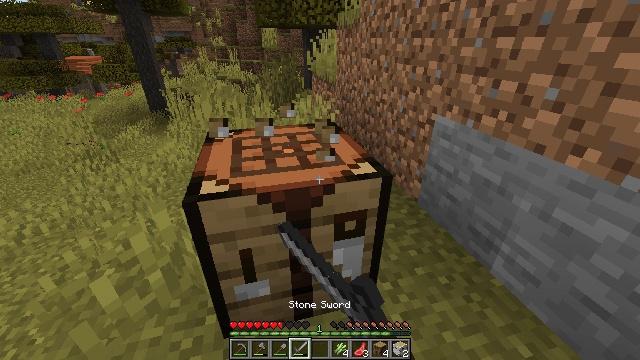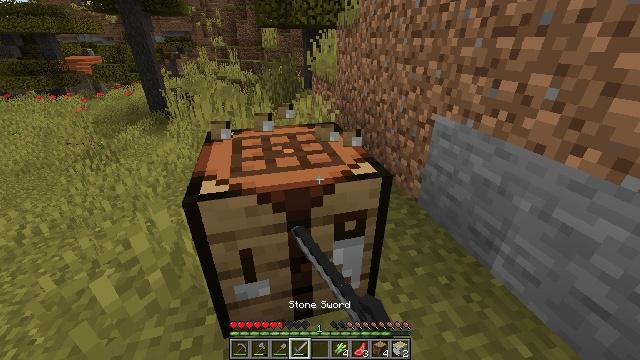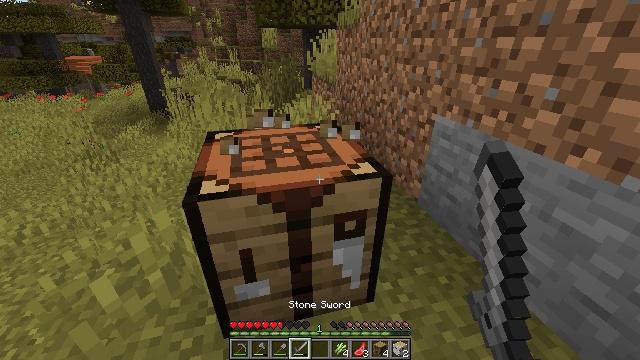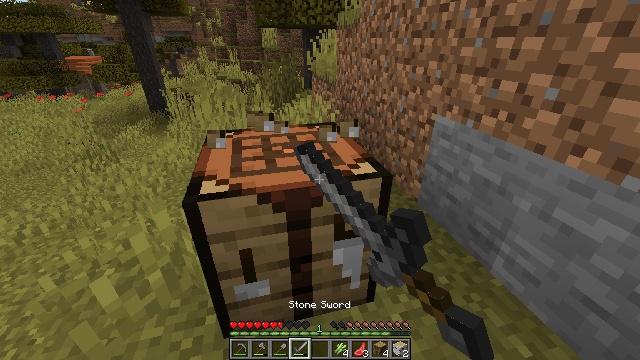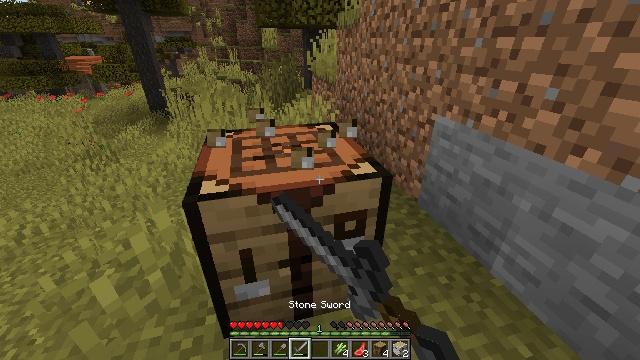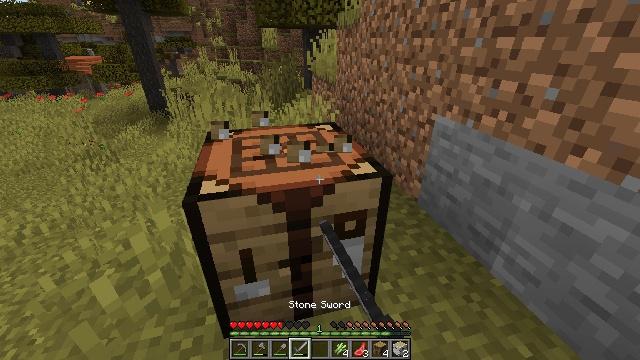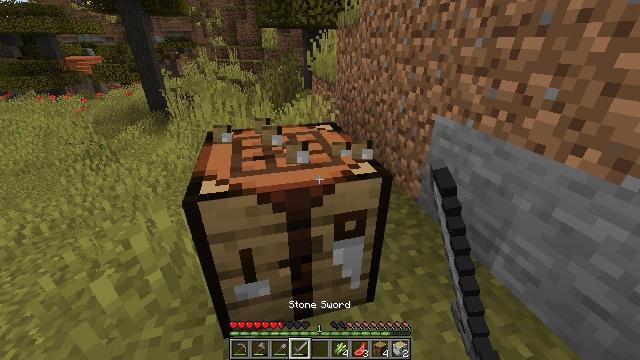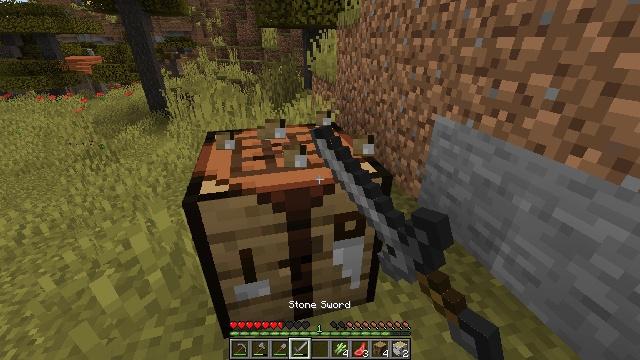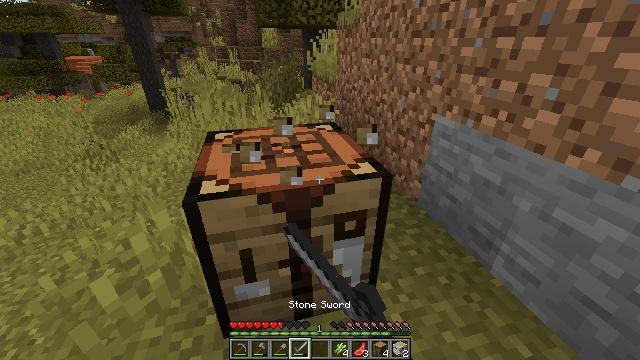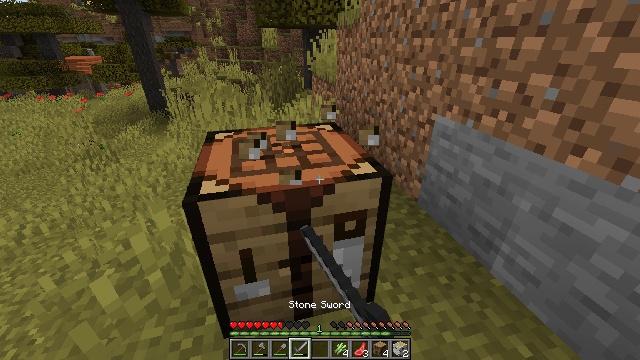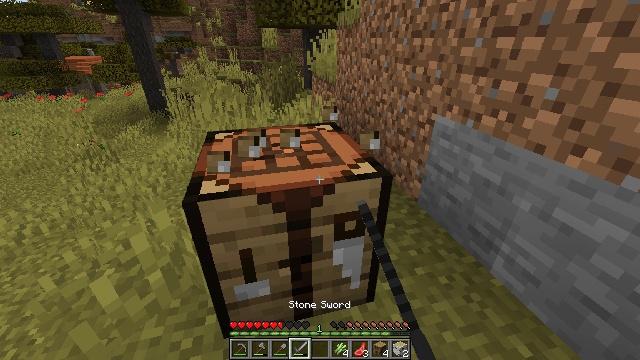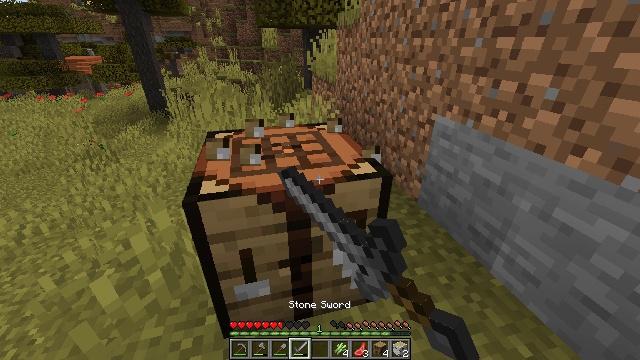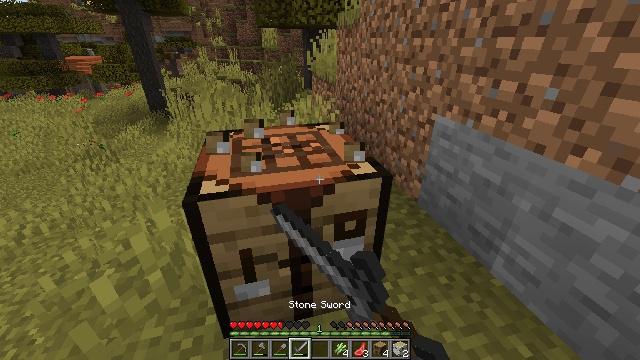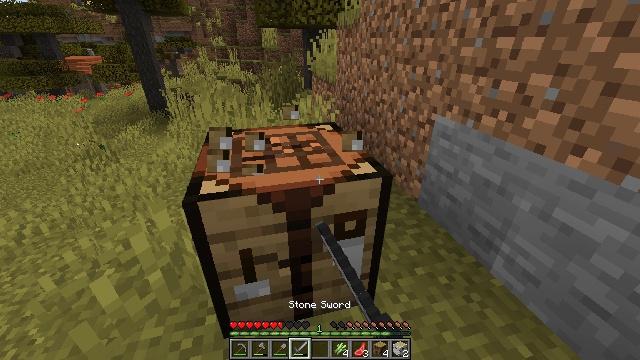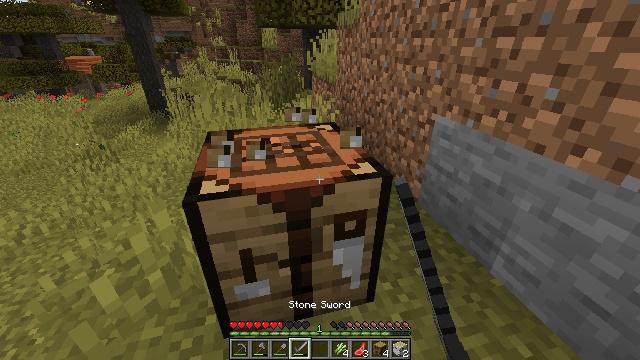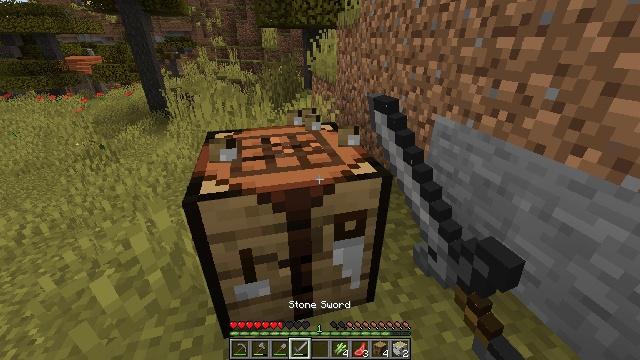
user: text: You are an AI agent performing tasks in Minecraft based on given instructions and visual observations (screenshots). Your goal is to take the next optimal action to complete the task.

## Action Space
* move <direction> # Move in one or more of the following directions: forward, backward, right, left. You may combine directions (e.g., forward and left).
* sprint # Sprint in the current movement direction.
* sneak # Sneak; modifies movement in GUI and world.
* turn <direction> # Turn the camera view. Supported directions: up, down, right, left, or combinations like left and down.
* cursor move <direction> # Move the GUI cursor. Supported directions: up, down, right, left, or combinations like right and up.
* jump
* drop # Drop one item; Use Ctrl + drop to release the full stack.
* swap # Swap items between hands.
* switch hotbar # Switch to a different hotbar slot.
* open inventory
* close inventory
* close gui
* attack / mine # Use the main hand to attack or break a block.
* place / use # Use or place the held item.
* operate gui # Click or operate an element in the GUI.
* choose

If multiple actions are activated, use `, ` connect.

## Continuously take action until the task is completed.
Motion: motion action
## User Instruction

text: Put back the crafting table.
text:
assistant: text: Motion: attack / mine
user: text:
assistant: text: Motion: attack / mine
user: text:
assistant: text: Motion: attack / mine
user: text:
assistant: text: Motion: attack / mine
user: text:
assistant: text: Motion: attack / mine
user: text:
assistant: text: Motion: attack / mine
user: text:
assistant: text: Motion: attack / mine
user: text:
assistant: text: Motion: attack / mine
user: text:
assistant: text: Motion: attack / mine
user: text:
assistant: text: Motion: attack / mine
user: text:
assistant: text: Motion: attack / mine
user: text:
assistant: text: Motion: attack / mine
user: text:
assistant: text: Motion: attack / mine
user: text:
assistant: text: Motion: attack / mine
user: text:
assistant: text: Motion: attack / mine
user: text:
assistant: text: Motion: attack / mine
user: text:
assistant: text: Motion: attack / mine
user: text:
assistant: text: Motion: attack / mine
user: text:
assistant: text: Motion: attack / mine
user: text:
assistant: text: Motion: attack / mine
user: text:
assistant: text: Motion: attack / mine
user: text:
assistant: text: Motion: attack / mine
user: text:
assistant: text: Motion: attack / mine
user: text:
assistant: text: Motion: attack / mine
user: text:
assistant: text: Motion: attack / mine
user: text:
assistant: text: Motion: attack / mine
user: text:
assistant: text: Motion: attack / mine
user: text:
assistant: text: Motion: attack / mine
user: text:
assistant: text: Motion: attack / mine
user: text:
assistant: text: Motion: attack / mine